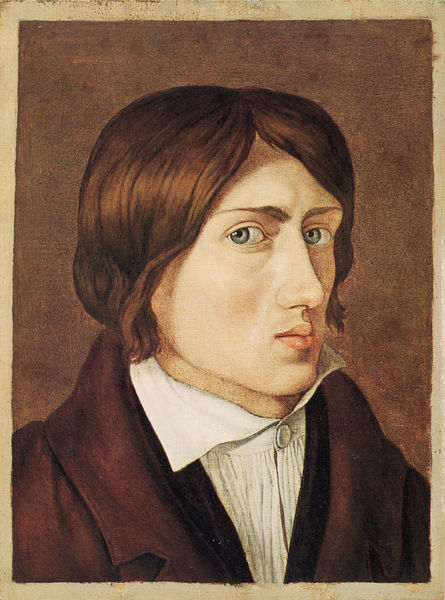
Titel: Selbstbildnis
Künstler: Franz Pforr
Standort: Frankfurt (am Main)
Institution: Das Städel, Städelsches Kunstinstitut und Städtische Galerie
Schlagwörter: blau, dunkel, gemälde, haut, kopf, mann, schatten, weiß, grün, ausschnitt, braun, brust, frisur, haar, hell, hintergrund, licht, mund, nase, ohr, profil, schwarz, stirn, zeichnung, blick, rot, beige, hochformat, mode, anzug, hemd, jacke, jung, wand, augen, blass, bluse, falten, gesicht, kragen, mensch, rahmen, sehen, bild, bildnis, herr, portrait, porträt, öl, flach, auge, haare, halbfigur, mantel, kaufmann, augenbrauen, blaue augen, brustbild, brünett, kinn, knopf, kontrast, lippen, mittelscheitel, scheitel, deutschland, seitlich, wangen, wellen, ansicht, rand, romantik, angst, realistisch, dichter, ernst, poet, brauen, glanz, homme, pupillen, junge, rüschen, wange, nazarener, hemdkragen, jackett, revers, selbstporträt, jacket, weste, lappen, gemalt, links, jugend, blanc, komponist, seite, bürger, hässlich, selbstbildnis, bürgertum, proträt, bildniss, kurzhaarschnitt, braue, jüngling, junger mann, halbprofil, student, dreiviertelporträt, wohlhabend, brauntöne, tintoretto, augenkontakt, zeichnerisch, bleich, gelehrter, plissee, edelmann, reflex, fragend, miniatur, plakativ, gewellt, weiße haut, mittleres alter, kantig, lauch, overbeck, buste, mündchen, augenbraunen, nach, pforr, nazaréen, renaissance, forsch, grüne augen, fond, braunton, prüfung, droit, regard, noble, verzogener mund, deutsch-römer, chopin, haarglanz, franz pforr, augen blau, freundschaftsbildnis, hamen, knofp, pipi, brunette, portrair, homùme, kleiner mund, dreivierten, it, rasiertporträt, lippenstirn, nachdenklicher mann, gesichtportrait, médécin, kleiner mound, männliches gesicht